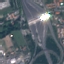
Land use / land cover: Highway